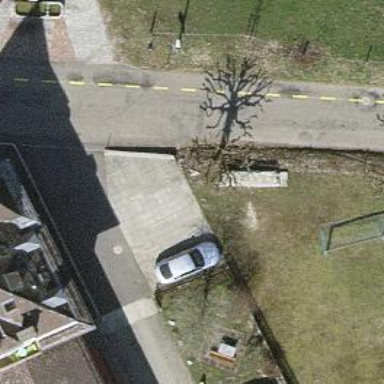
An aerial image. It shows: Parking available on the street side.